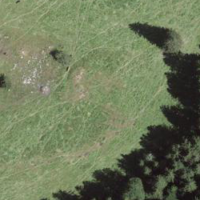
EUNIS habitat code: 24
Species observed at this site:
Clinopodium vulgare